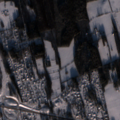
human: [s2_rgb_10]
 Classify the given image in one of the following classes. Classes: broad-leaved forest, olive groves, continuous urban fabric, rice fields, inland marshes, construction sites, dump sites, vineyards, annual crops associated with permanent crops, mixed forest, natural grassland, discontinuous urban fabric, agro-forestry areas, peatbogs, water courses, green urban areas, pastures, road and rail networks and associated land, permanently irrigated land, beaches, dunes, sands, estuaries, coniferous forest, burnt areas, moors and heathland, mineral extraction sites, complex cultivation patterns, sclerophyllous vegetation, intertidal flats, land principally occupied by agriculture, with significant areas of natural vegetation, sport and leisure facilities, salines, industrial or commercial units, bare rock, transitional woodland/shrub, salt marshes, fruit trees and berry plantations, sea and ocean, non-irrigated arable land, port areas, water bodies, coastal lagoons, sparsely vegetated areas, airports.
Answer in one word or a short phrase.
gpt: discontinuous urban fabric, non-irrigated arable land, broad-leaved forest, coniferous forest